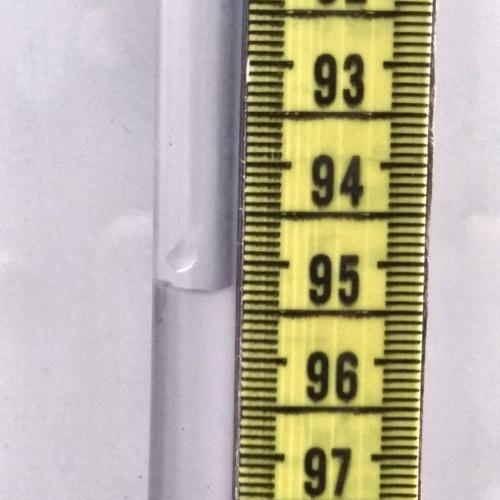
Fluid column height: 95.3 cm